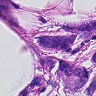
Metastatic tissue present: yes